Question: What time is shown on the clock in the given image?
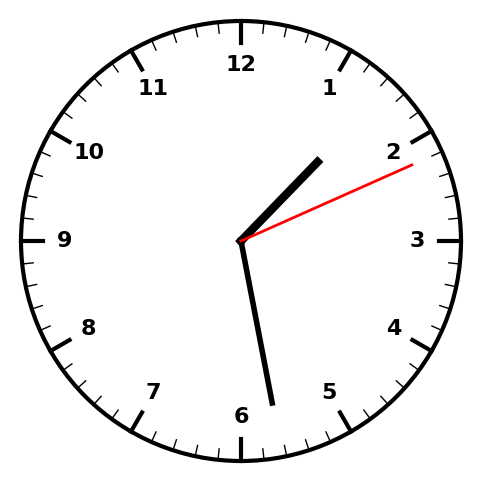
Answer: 01:28:11